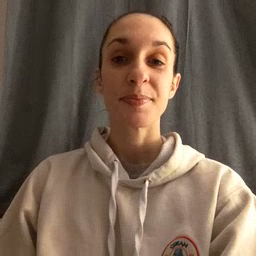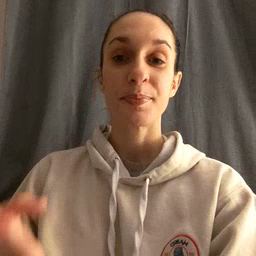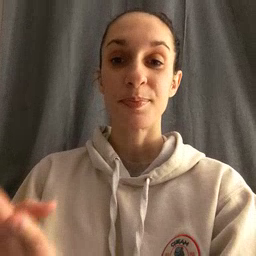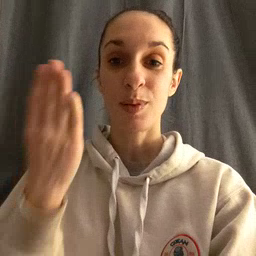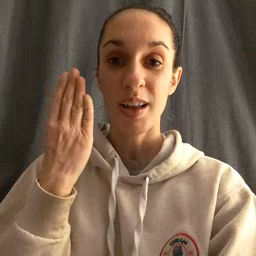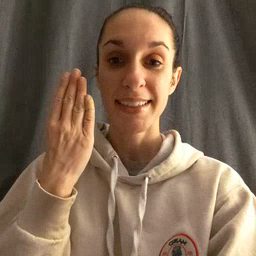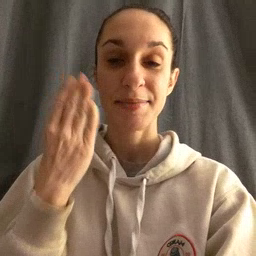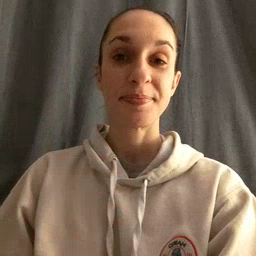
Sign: morning